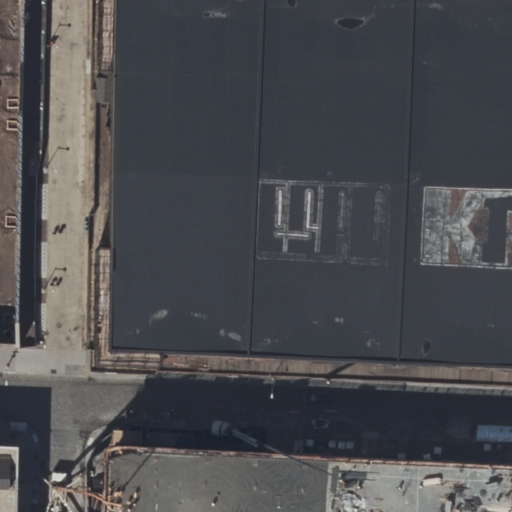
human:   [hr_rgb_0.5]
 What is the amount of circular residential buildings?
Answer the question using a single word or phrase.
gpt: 0

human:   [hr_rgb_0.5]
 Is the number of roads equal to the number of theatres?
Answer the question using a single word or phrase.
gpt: no

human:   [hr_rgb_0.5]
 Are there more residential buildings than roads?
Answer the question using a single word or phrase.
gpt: yes

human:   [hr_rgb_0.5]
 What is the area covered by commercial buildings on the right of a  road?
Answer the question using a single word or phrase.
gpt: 0m2

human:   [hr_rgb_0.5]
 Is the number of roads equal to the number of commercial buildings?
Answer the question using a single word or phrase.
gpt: no

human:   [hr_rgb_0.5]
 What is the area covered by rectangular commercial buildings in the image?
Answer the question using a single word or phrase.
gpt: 308m2

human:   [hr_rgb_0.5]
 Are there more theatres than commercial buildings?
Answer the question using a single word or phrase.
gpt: no

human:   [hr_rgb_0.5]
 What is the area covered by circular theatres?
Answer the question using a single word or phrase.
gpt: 0m2

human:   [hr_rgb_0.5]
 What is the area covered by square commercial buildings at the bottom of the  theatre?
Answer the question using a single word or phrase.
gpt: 0m2

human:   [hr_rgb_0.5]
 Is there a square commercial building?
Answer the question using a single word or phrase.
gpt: no

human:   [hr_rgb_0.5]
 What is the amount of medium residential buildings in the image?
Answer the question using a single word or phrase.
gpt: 0

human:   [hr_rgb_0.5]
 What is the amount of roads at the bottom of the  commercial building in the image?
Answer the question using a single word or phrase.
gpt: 2

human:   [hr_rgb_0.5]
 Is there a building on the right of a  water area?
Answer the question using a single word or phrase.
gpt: no

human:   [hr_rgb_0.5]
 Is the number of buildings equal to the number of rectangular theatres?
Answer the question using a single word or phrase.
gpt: no

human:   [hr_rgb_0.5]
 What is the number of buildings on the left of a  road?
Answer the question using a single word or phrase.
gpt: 2

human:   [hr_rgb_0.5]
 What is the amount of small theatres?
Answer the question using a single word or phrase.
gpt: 0

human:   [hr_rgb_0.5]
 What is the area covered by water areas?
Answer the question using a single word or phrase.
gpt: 0m2

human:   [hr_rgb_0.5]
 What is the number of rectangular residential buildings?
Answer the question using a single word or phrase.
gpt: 3

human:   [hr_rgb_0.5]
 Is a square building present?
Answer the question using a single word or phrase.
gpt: no

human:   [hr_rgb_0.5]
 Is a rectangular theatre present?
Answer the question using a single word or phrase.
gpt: yes

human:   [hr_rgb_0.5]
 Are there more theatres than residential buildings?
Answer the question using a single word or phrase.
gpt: no

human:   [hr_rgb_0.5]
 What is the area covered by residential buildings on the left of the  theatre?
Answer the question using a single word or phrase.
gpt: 4814m2

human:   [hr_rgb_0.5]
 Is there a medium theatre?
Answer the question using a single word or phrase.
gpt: yes

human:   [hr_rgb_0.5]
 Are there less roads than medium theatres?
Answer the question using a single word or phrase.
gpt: no

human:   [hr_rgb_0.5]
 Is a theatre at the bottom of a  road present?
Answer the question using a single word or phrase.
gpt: no

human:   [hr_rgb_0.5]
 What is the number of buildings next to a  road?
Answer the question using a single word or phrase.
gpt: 5

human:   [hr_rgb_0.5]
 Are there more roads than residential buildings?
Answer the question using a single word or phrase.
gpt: no

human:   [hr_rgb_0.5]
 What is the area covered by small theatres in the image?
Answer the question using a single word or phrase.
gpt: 0m2

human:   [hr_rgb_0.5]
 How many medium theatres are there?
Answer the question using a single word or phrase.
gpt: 1

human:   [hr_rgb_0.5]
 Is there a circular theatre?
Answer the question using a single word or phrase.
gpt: no

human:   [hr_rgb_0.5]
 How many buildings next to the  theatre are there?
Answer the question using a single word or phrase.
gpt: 5

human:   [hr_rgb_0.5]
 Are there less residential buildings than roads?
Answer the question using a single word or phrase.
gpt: no

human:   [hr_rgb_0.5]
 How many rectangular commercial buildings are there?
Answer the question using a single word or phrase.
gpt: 1

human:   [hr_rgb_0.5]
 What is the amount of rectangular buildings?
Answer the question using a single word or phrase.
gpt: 4

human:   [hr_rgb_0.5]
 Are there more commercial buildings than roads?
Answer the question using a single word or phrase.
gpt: no

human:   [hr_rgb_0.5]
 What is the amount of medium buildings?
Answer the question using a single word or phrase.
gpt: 1